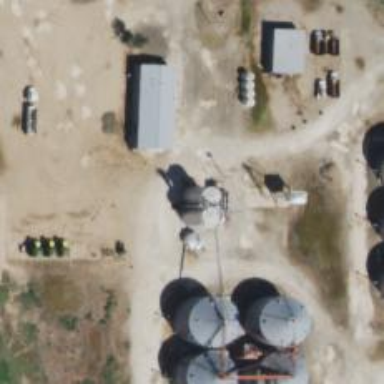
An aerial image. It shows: Silo.